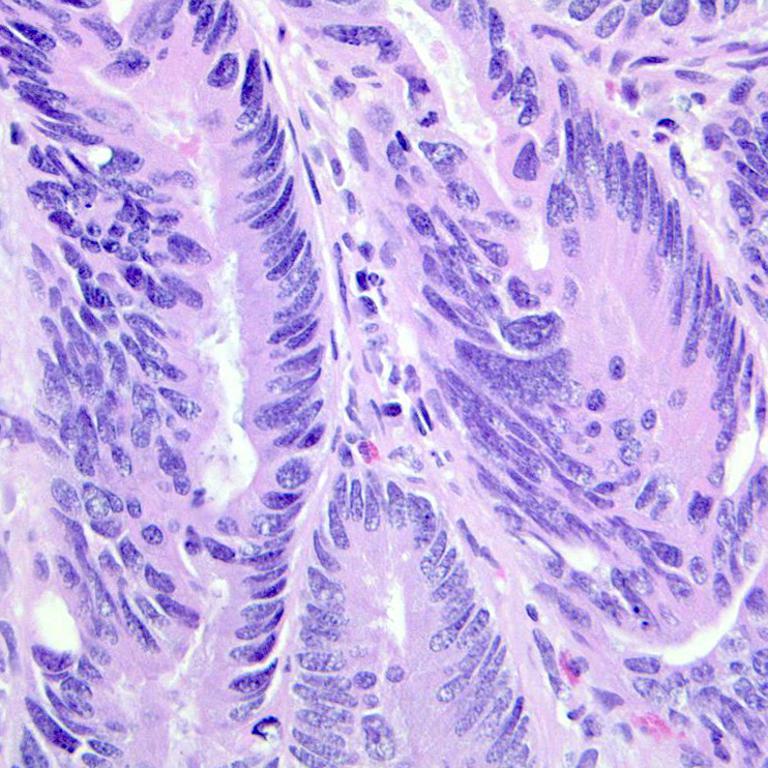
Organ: colon
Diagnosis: adenocarcinomas